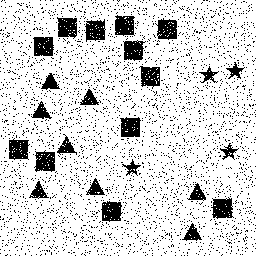
Squares: 12
Triangles: 8
Stars: 4
Total shapes: 24